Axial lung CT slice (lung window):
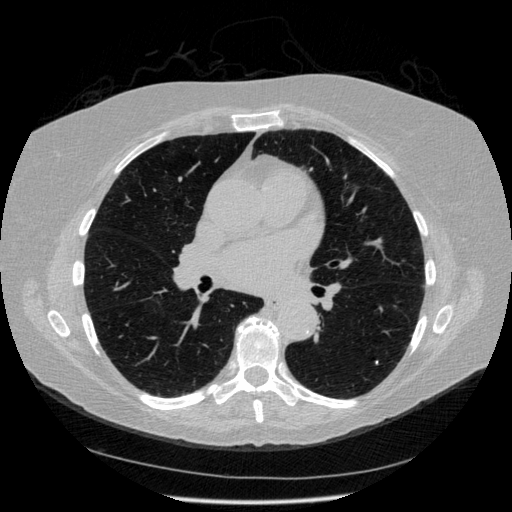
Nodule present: no